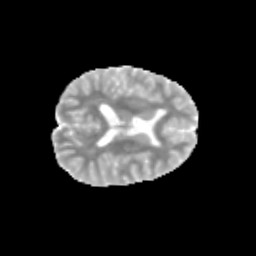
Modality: MD
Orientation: axial
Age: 12
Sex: female
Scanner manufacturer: siemens
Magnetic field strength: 3 T
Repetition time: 3.8 s
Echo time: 0.07 s